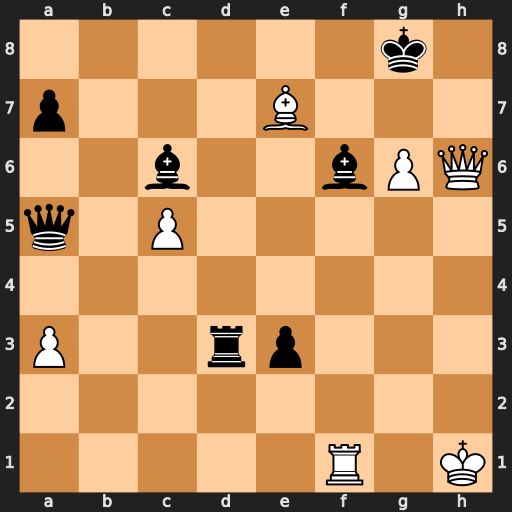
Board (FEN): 6k1/p3B3/2b2bPQ/q1P5/8/P2rp3/8/5R1K
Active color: w
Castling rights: -
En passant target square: -
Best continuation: Kg1 e2 Qh7#